Question: I have an issue where I don't see the button for uploading a binary.

I tried to google my problem, but nothing of this sort comes out.
Is it maybe that I need some special privilege to upload a binary ?
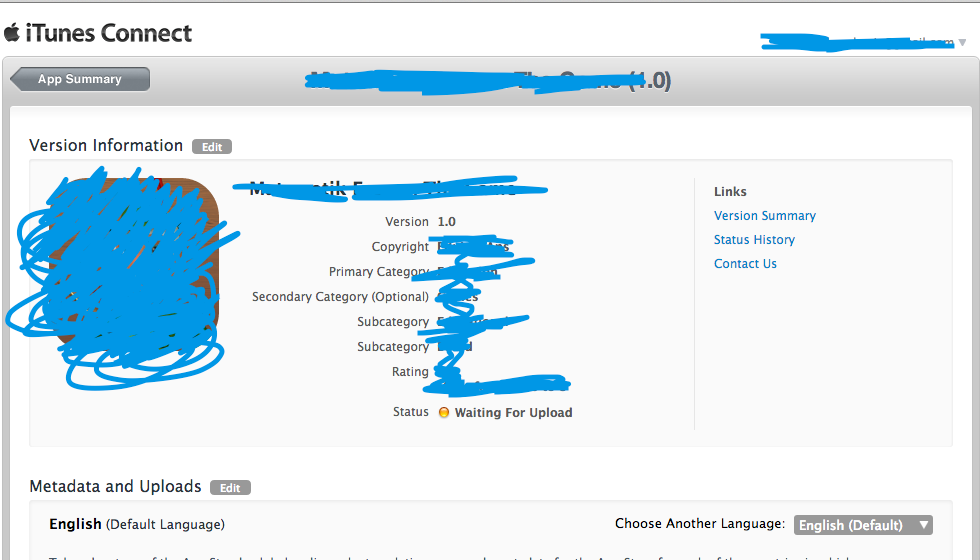
Answer: There is no button for upload, the status "'Waiting for upload'" means you need to upload it from XCode or application loader.